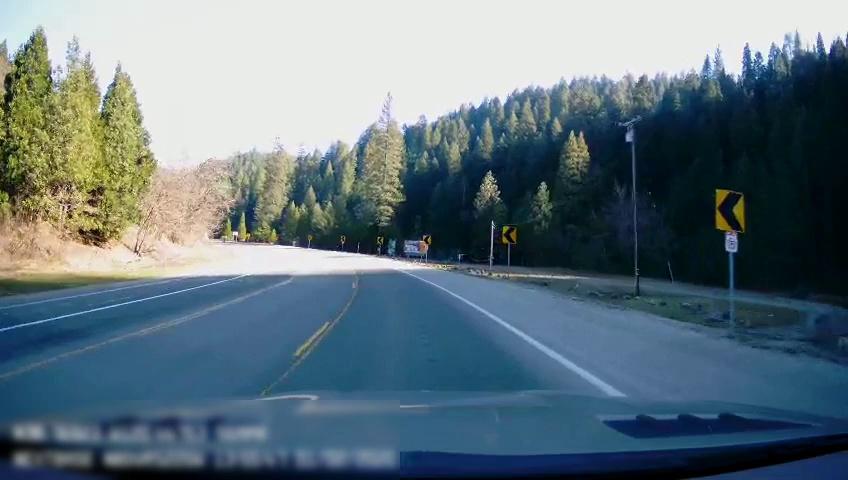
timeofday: Day
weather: Sunny
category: Drivable Space
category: Lanes | Alternate Lane
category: Lanes | Opposite Lane
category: Lanes | Opposite Lane
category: Lanes | Current Lane
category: Lanes | Alternate Lane
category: Lanes | Opposite Lane
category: Lanes | Opposite Lane
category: Traffic | Signs
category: Traffic | Signs
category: Traffic | Signs
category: Traffic | Signs